Question: I've created my own model class:
'''
#ifndef FILE_LISTING_MODEL_H
#define FILE_LISTING_MODEL_H
#include <QAbstractItemModel>
#include <QStringList>
class File_Listing_Model : public QAbstractItemModel
{
Q_OBJECT
private:
QStringList selected_files_;
public:
explicit File_Listing_Model(QObject *parent = 0);
virtual int columnCount(const QModelIndex & parent = QModelIndex()) const;
virtual QVariant data(const QModelIndex & index, int role = Qt::DisplayRole) const;
virtual QModelIndex index(int row, int column, const QModelIndex & parent = QModelIndex()) const;
virtual QModelIndex parent(const QModelIndex & index) const;
virtual int rowCount(const QModelIndex & parent = QModelIndex()) const;
void set_model_data(const QStringList&);
signals:
public slots:
};
#endif // FILE_LISTING_MODEL_H
#include "File_Listing_Model.h"
File_Listing_Model::File_Listing_Model(QObject *parent) :
QAbstractItemModel(parent)
{
}
int File_Listing_Model::columnCount(const QModelIndex & /*parent*/) const
{
return 1;
}
QVariant File_Listing_Model::data(const QModelIndex & index, int role) const
{
if (role == Qt::DisplayRole)
{
return selected_files_.at(0);//THIS IS JUST A DUMMY
}
else
{
return QVariant();
}
}
QModelIndex File_Listing_Model::index(int row, int column, const QModelIndex &/* parent*/) const
{
return createIndex(row,column);
}
QModelIndex File_Listing_Model::parent(const QModelIndex & index) const
{
return QModelIndex();
}
int File_Listing_Model::rowCount(const QModelIndex & /*parent*/) const
{
return selected_files_.count();
}
void File_Listing_Model::set_model_data(const QStringList& data)
{
selected_files_ = data;
}
'''
Then I've set this model in my dialog class which looks like:
'''
#ifndef DIALOG_H
#define DIALOG_H
#include "ui_Dialog.h"
#include "File_Listing_Model.h"
class Dialog : public QDialog, private Ui::Dialog
{
Q_OBJECT
private:
File_Listing_Model* model_;
private slots:
void add_files();
public:
explicit Dialog(QWidget *parent = 0);
};
#endif // DIALOG_H
#include "Dialog.h"
#include <QFileDialog>
Dialog::Dialog(QWidget *parent) :
QDialog(parent),model_(new File_Listing_Model(this))
{
setupUi(this);
listView->setModel(model_);
}
void Dialog::add_files()
{
QStringList tmp = QFileDialog::getOpenFileNames();
if (!tmp.isEmpty())
{
model_->set_model_data(tmp);
}
}
'''
Unfortunately after selecting files via add files which is connected to add_files() slot nothing is displayed in listView in my dialog
.
Does anyone know how to solve it?
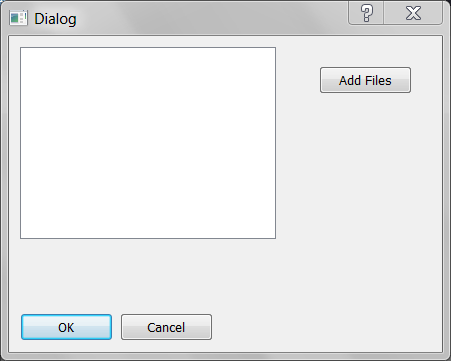
Answer: The model needs to be informed that you've added/changed data. Starting with Qt 4.6, if you're setting your data in one hit, you could change your set_model_data() function to:
'''
void File_Listing_Model::set_model_data(const QStringList& data)
{
beginResetModel();
selected_files_ = data;
endResetModel();
}
'''